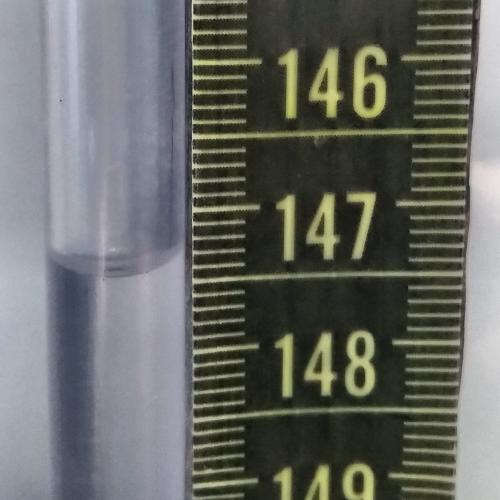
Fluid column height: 147.4 cm